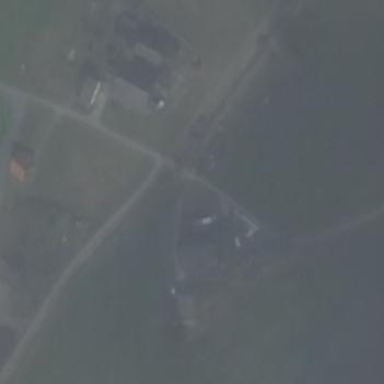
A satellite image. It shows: Farm with farmyard.